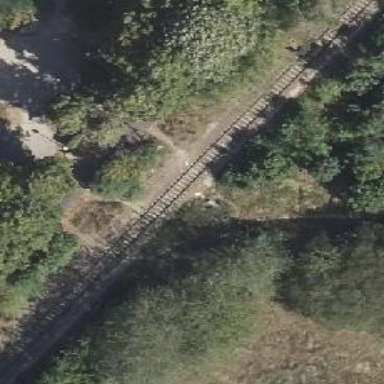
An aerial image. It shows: Crossing for the railway.